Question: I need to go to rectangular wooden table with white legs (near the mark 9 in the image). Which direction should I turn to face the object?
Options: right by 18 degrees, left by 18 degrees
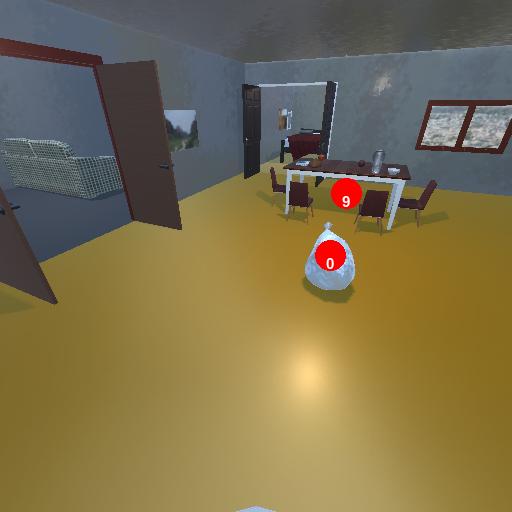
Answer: right by 18 degrees